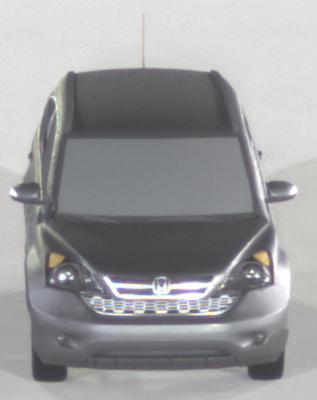
Make: Honda
Model: CR-V
Detailed model: CR-V (III) (04/10 - 10/12)
Model produced from: 2010
Model produced until: 2012
Doors: 5
Color: gray
Road condition: dry road
Daytime: night
Contrast: high contrast